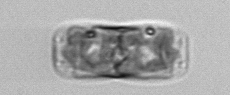
Label: pennate_morphotype1